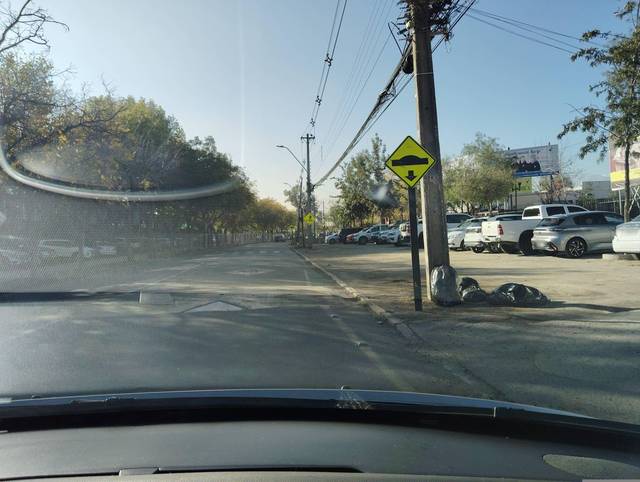
Region: Chile
Coordinates: -33.467, -70.607